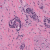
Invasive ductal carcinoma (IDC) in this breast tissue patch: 1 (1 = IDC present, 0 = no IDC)